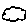
Label: cloud